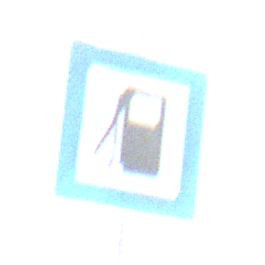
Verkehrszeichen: Tankstelle
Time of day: Night
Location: Outdoor (Nature)
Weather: Overcast
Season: NotSpecified
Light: Artificial